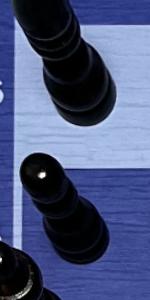
Label: Pawn_Black